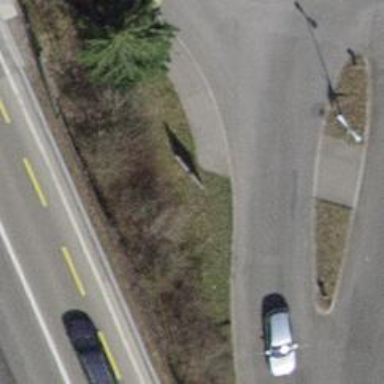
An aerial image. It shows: Kerb barrier.